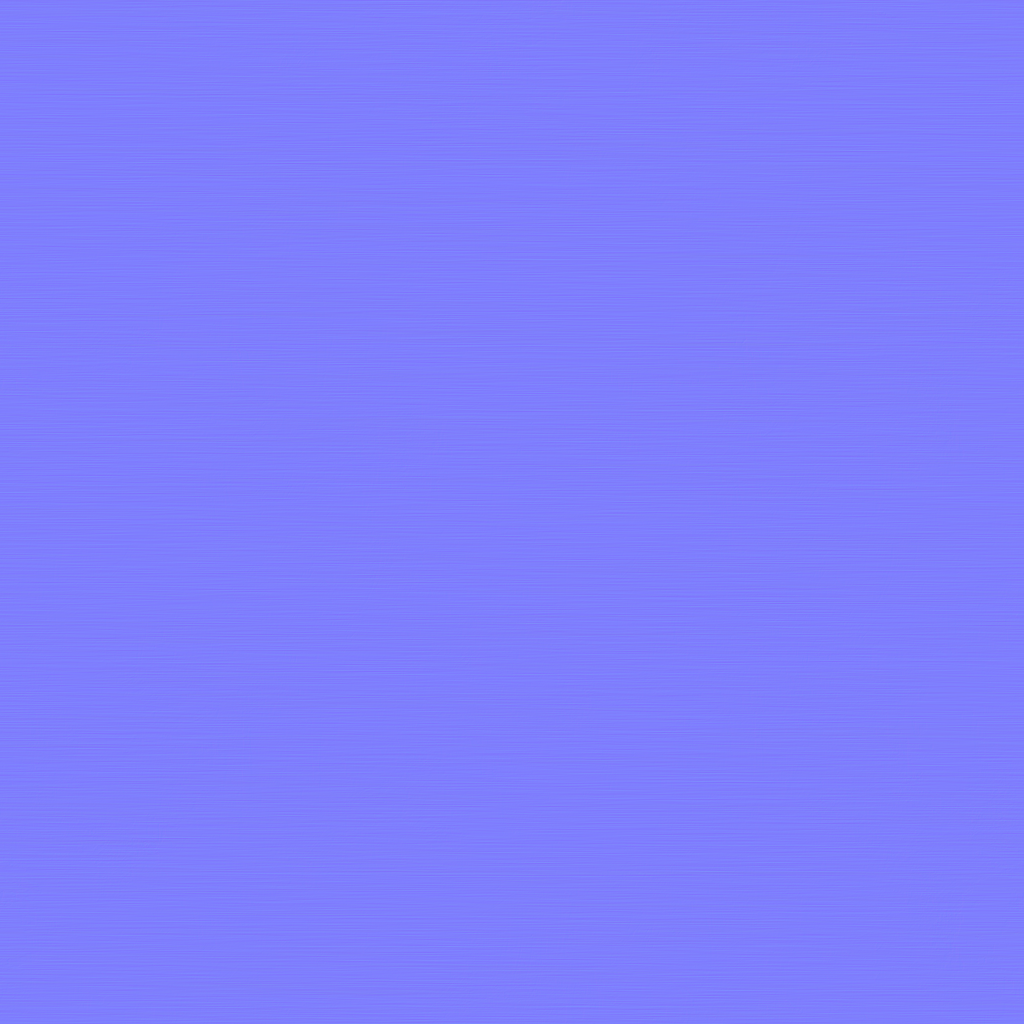
Texture map type: NormalDX